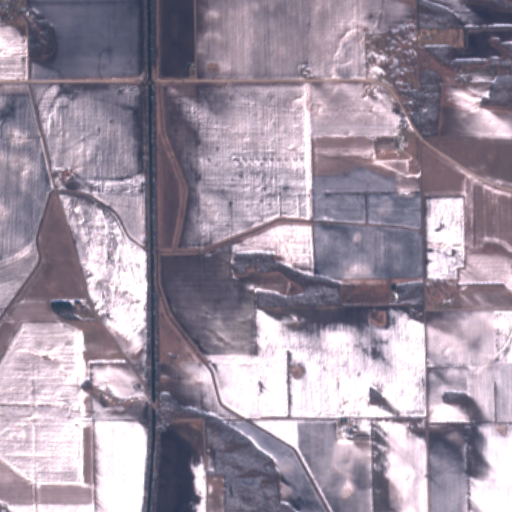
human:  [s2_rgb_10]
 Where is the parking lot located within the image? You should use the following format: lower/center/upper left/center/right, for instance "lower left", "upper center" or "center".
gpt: The parking lot is located in the upper left of the image.
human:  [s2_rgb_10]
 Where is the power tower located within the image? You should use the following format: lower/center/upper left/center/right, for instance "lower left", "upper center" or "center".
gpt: There is no power tower in the image.